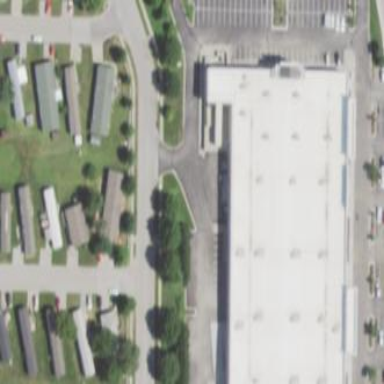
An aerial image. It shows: Retail area.